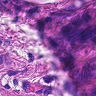
Metastatic tissue present: yes